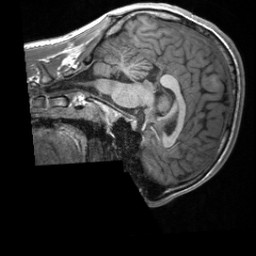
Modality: T1w
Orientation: sagittal
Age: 21
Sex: male
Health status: healthy
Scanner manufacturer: siemens
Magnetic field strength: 3 T
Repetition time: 2 s
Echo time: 0.00232 s